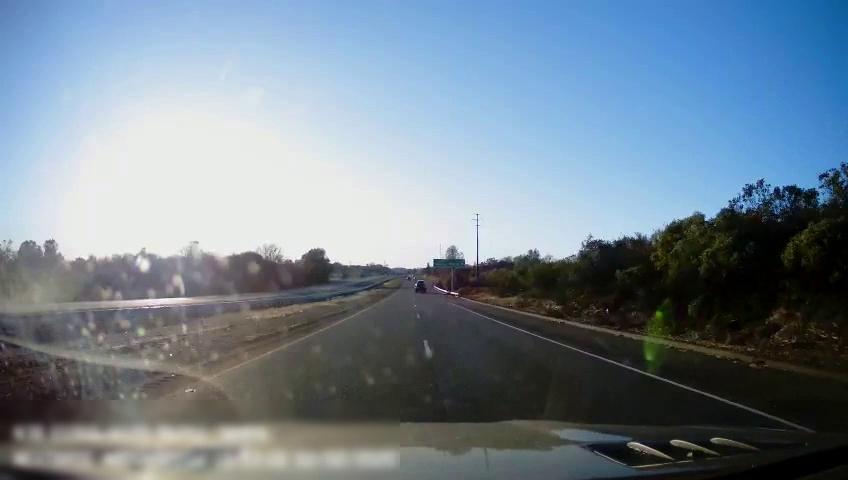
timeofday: Day
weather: Sunny
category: Drivable Space
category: Drivable Space
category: Vehicles | Truck
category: Lanes | Current Lane
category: Lanes | Current Lane
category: Lanes | Alternate Lane
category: Traffic | Signs